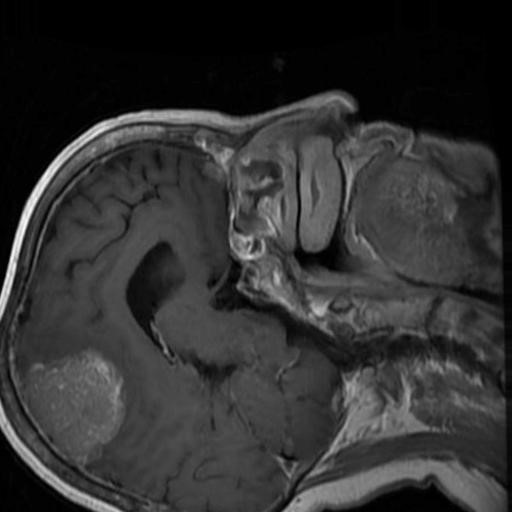
Label: brain_menin